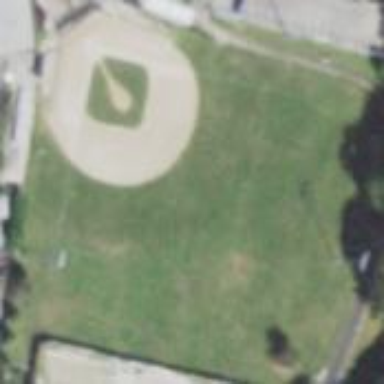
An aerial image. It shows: Baseball pitch for leisure land.